Question: I'm trying to get started with protobuf.net.
I've downloaded the latest version from <URL>. The problem is, that there is no such method.
How do I write '[ProtoContract]' to disk?
Apparently, I've got the wrong version of it or something, but here's what my 'Serialize' class looks like:

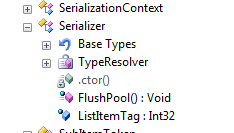
Answer: This must help you get started with it : <URL>
---
The simplest way to get started is simply to write your data:
'''
class Person {
public int Id {get;set;}
public string Name {get;set;}
public Address Address {get;set;}
}
class Address {
public string Line1 {get;set;}
public string Line2 {get;set;}
}
'''
That is a good start, but by itself is not enough for protobuf-net. Unlike XmlSerializer, the member-names are not encoded in the data - instead, you must pick an integer to identify each member. Additionally, to show intent it is necessary to show that we intend this type to be serialized (i.e. that it is a data contract):
'''
[ProtoContract]
class Person {
[ProtoMember(1)]
public int Id {get;set;}
[ProtoMember(2)]
public string Name {get;set;}
[ProtoMember(3)]
public Address Address {get;set;}
}
[ProtoContract]
class Address {
[ProtoMember(1)]
public string Line1 {get;set;}
[ProtoMember(2)]
public string Line2 {get;set;}
}
'''
Since "protocol buffers" is a binary format, protobuf-net is based heavily around the Stream class; this makes it simple to use with a wide variety of implementations. For example, to write to a file:
'''
var person = new Person {
Id = 12345, Name = "Fred",
Address = new Address {
Line1 = "Flat 1",
Line2 = "The Meadows"
}
};
using (var file = File.Create("person.bin")) {
Serializer.Serialize(file, person);
}
'''
This writes a 32 byte file to "person.bin". It might not be obvious in the above, but Serialize is a generic method - the line could also be:
'''
using (var file = File.Create("person.bin")) {
Serializer.Serialize<Person>(file, person);
}
'''
But most of the time we can let the compiler's generic type inference do the work for us.
Deserializing Data
We also need to get out data back!
'''
Person newPerson;
using (var file = File.OpenRead("person.bin")) {
newPerson = Serializer.Deserialize<Person>(file);
}
'''
This reads the data back from "person.bin". Note we need to tell it the type this time (the ), but otherwise the code is very similar.
---
Update : <URL>